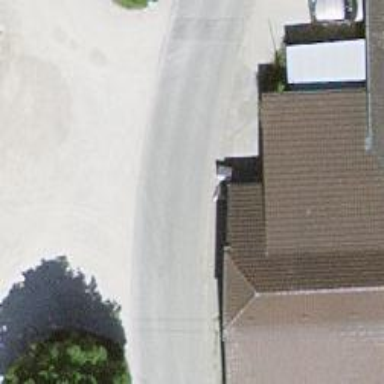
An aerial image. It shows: Farm shop.